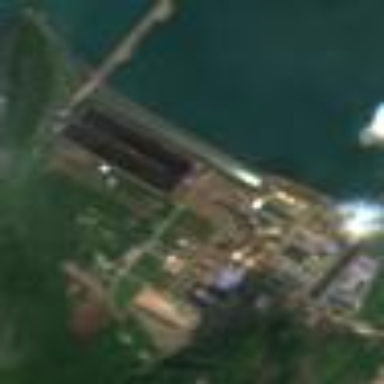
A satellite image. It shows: Industrial area with coal-powered plant.